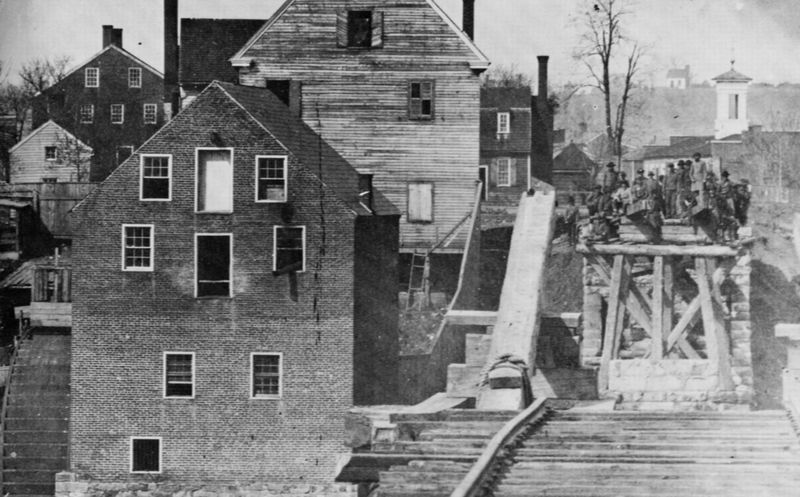
Titel: Ein langer Weg zu gehen
Künstler: Mathew B. Brady
Schlagwörter: baum, berg, himmel, mann, weiß, bäume, kirchturm, menschen, stadt, äste, fenster, grau, hintergrund, holz, männer, schwarz, tür, haus, leute, alt, architektur, stein, häuser, hügel, zweige, brücke, kirche, arbeit, kamin, kamine, schornstein, turm, ansicht, fassade, fassaden, ort, russland, dorf, dächer, giebel, mauer, ziegel, kahl, fabrik, dielen, arbeiter, industrie, leiter, treppe, balken, stufen, foto, fotografie, photographie, gerüst, kreuz, orient, asien, schwarz-weiss, soldat, photo, mauern, eisenbahn, konstruktion, stapel, schiene, schienen, rampe, bau, aufzug, holzbalken, bauen, photografie, baustelle, stiegen, bauarbeiter, oreint, holzkonstruktion, rutsche, lumiere, 1880, brüpcke